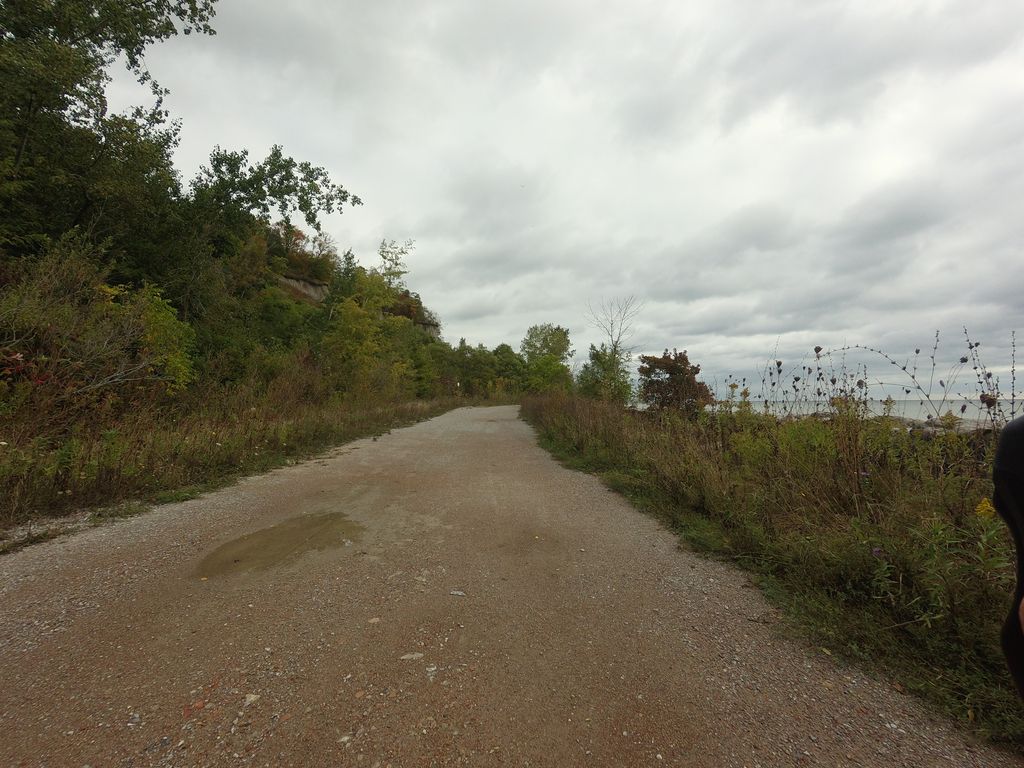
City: toronto